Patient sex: M
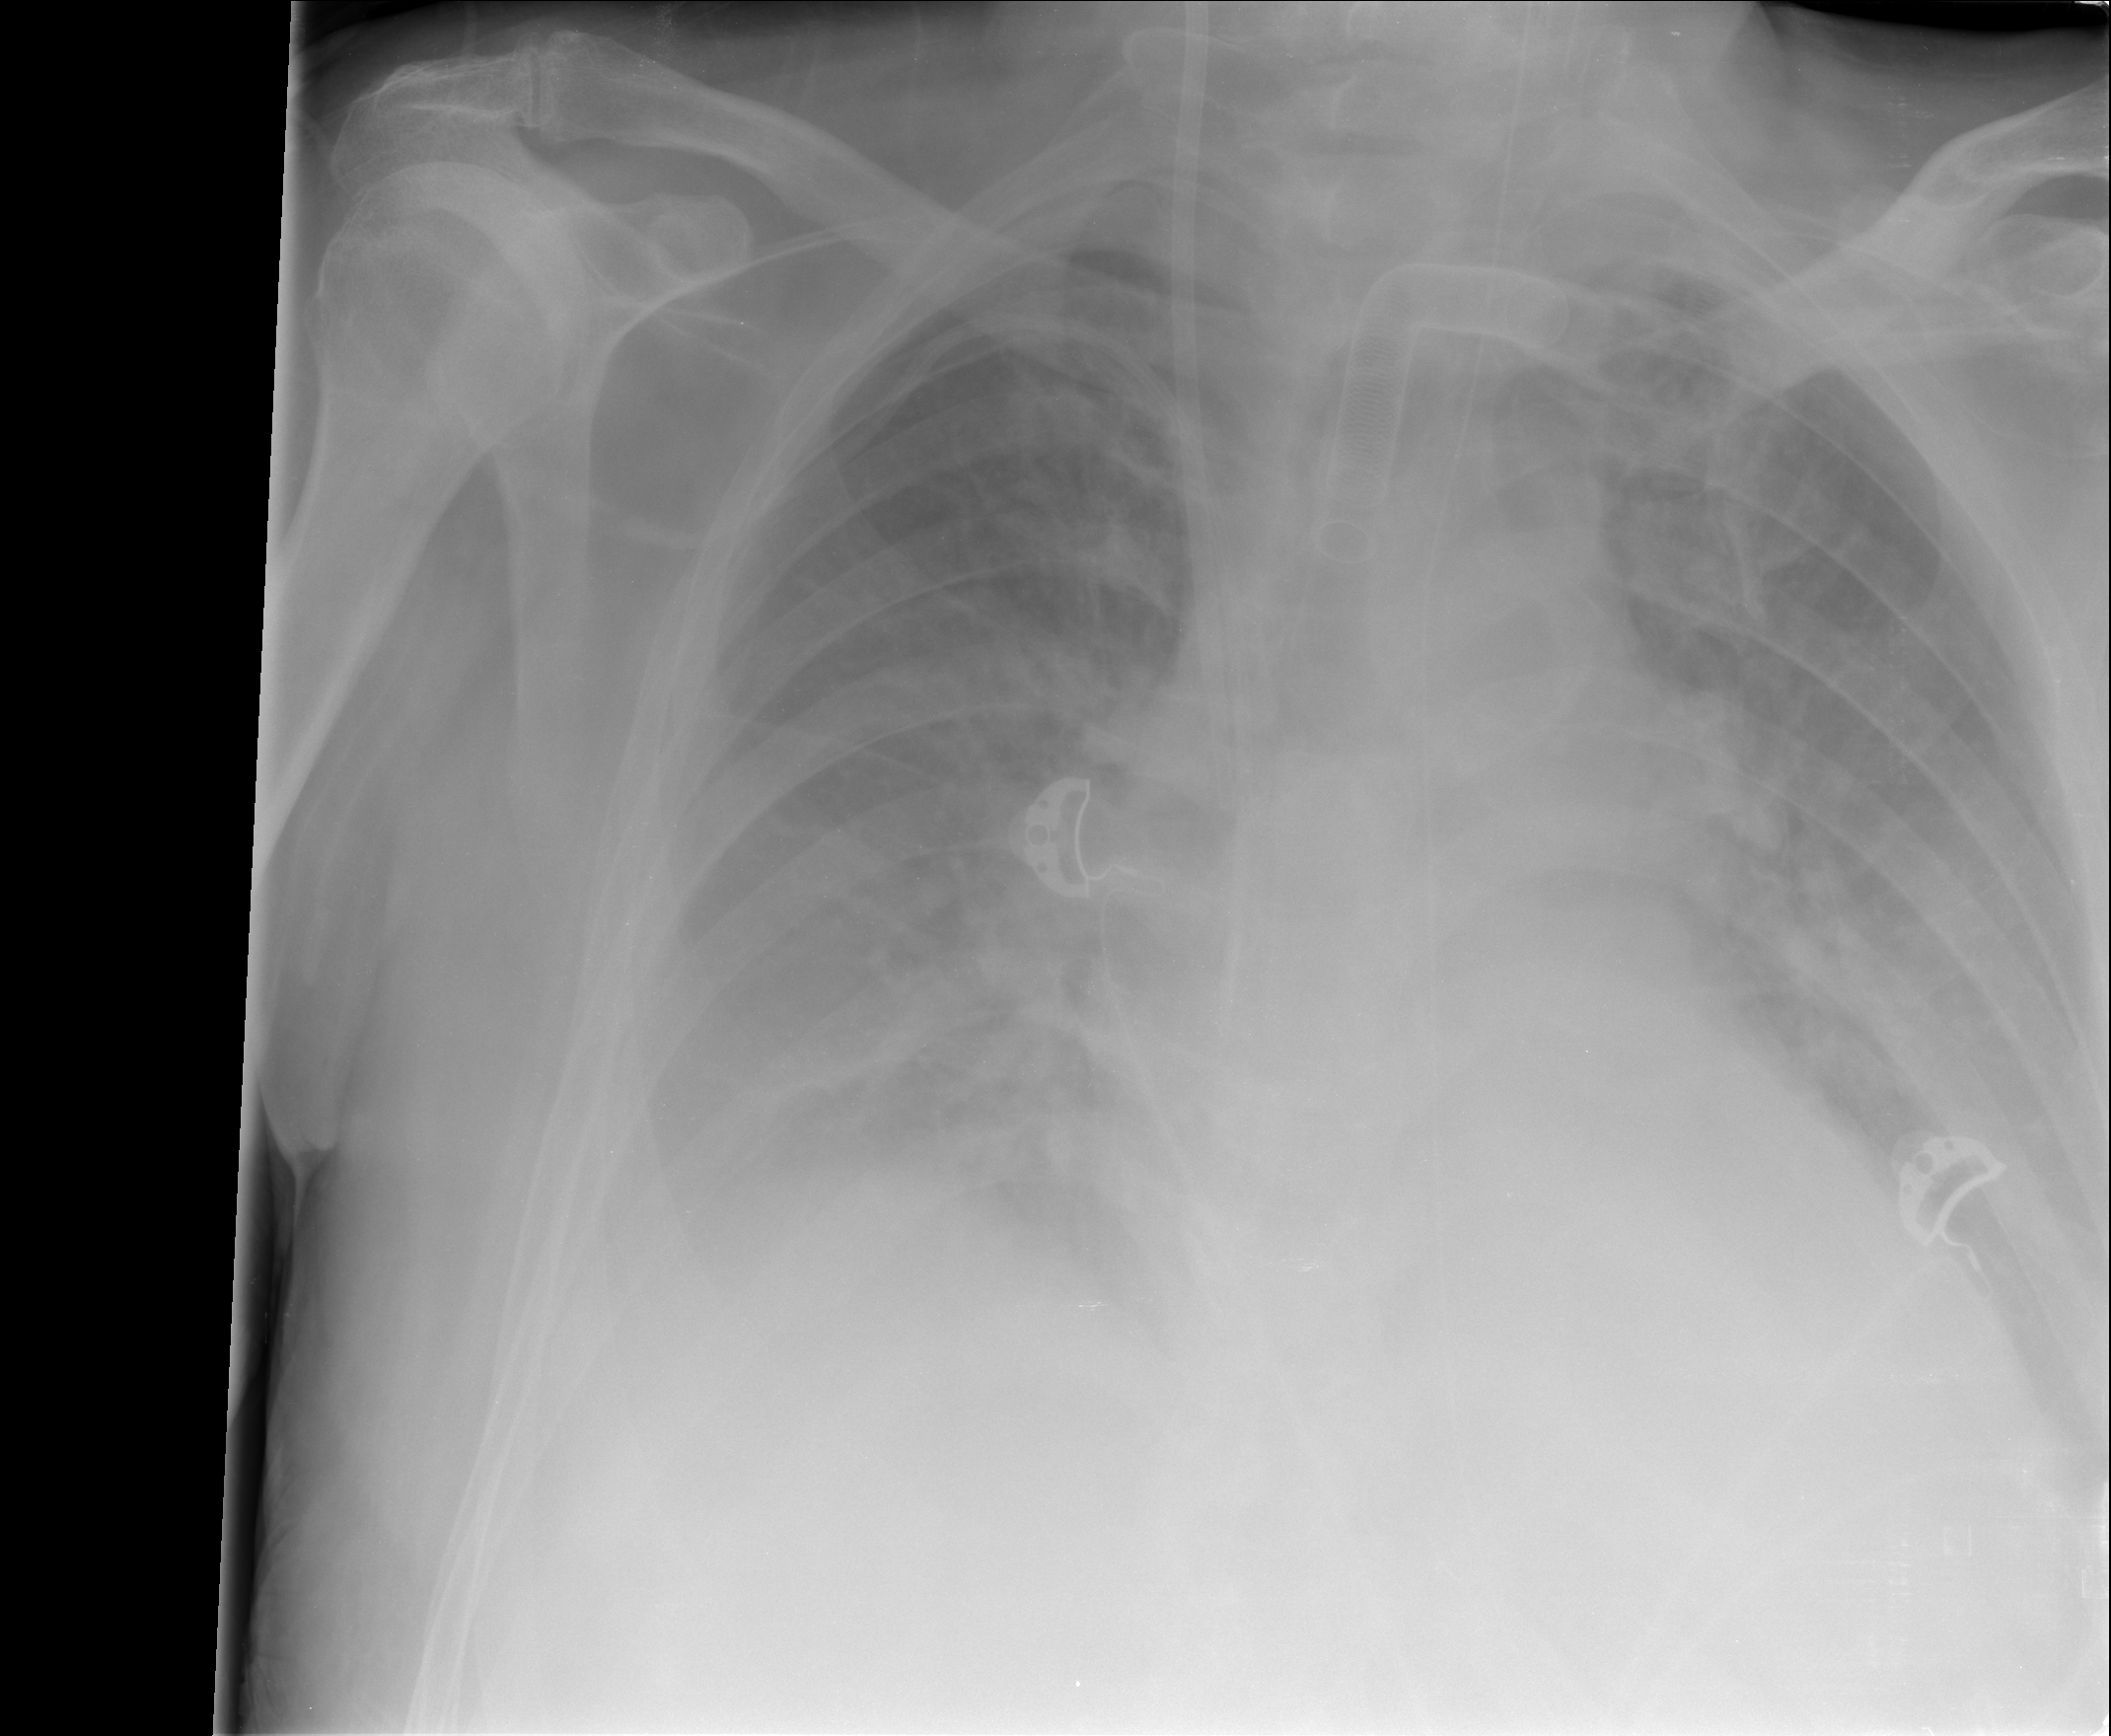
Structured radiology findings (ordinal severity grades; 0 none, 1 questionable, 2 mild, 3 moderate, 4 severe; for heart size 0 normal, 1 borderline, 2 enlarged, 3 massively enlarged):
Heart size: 2
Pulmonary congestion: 2
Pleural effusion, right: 2
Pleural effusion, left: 2
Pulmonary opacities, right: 2
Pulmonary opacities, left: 2
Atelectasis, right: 2
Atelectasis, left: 2